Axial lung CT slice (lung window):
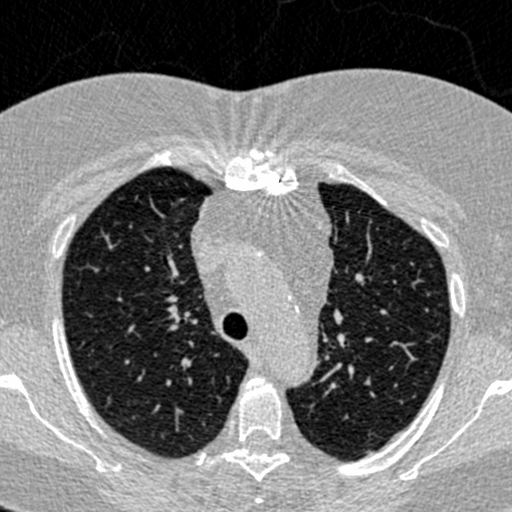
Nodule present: no